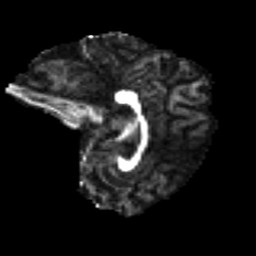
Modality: FA
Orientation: sagittal
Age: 45
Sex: female
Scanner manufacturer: ge
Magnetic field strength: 3 T
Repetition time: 7.8 s
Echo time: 0.0606 s